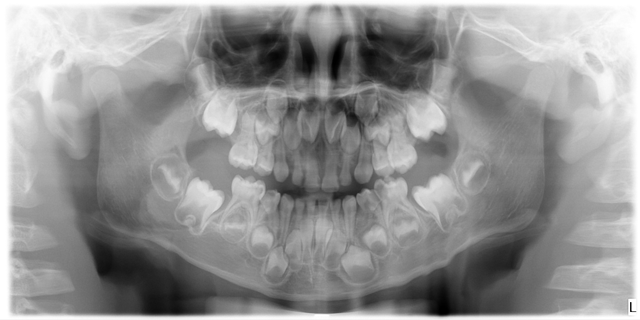
child